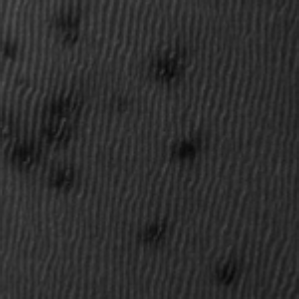
Label: frost